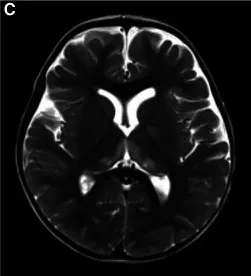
Follow-up axial T2-weighted MR images of the brain (A-C) show cavitary changes in the cerebral peduncles (white arrowheads) with new areas of hyperintensity in the thalami, globi pallidi and dorsal pons.
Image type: radiology (mri)